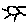
Label: sun